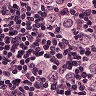
Metastatic tissue present: yes